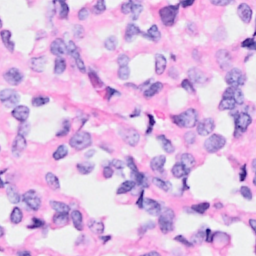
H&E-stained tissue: Breast